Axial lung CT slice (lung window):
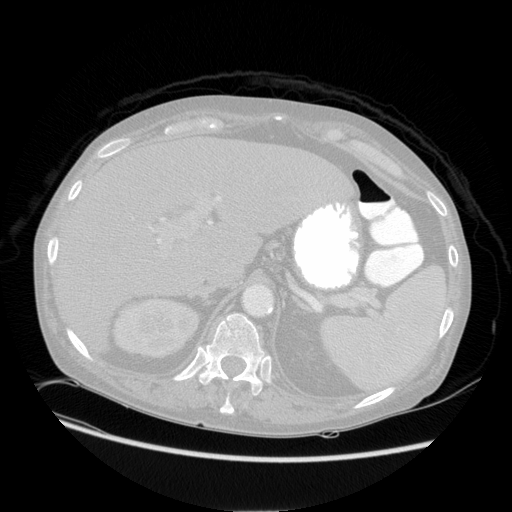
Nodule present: no